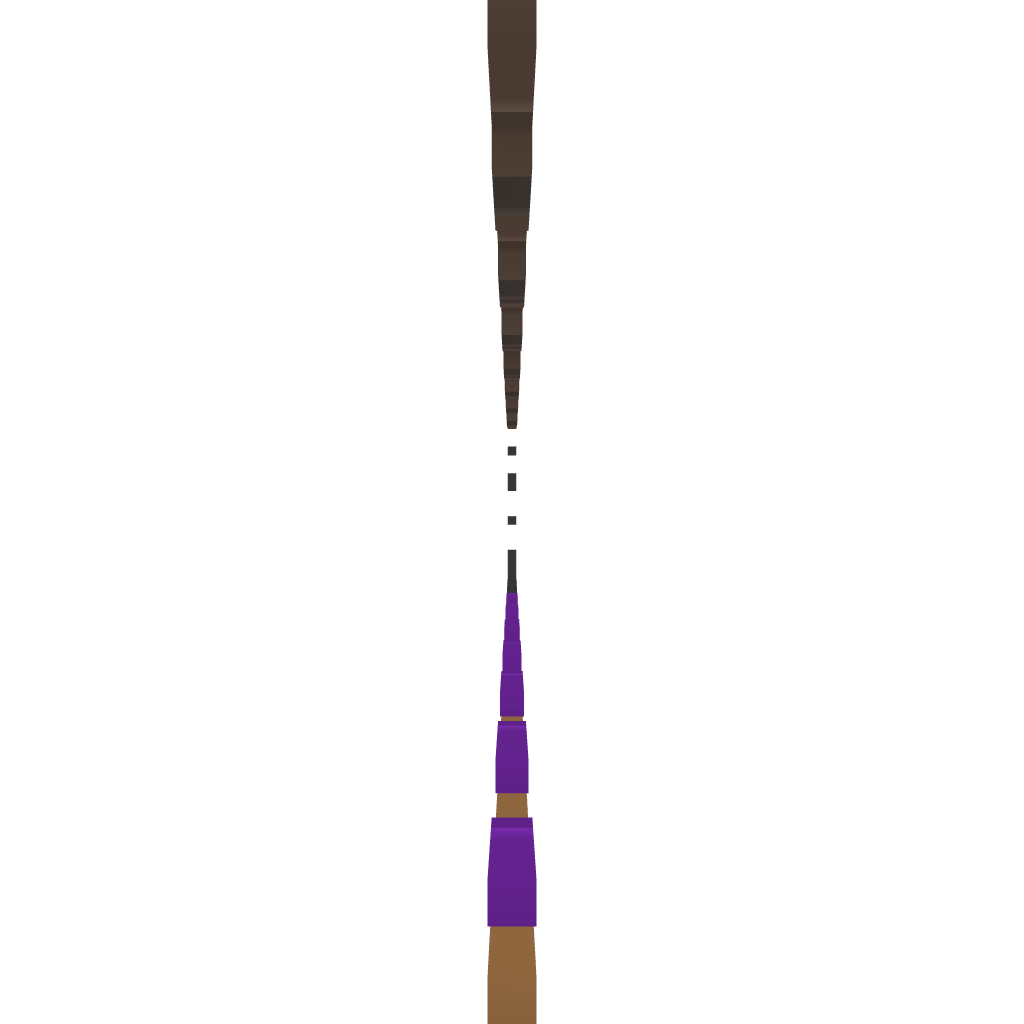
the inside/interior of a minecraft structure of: HUGE nyan cat